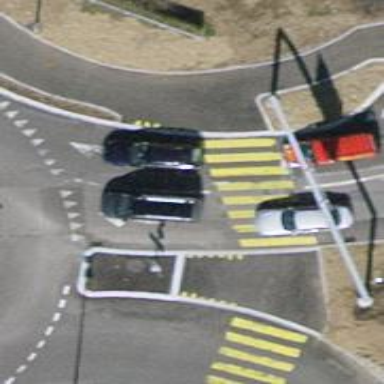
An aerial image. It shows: Uncontrolled zebra crossing with central island.